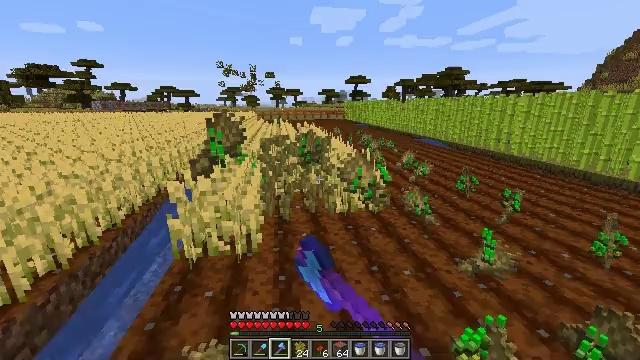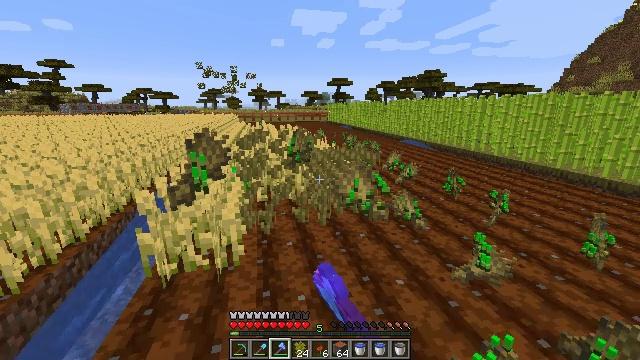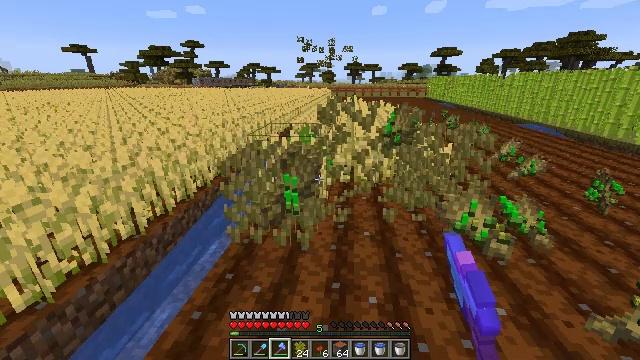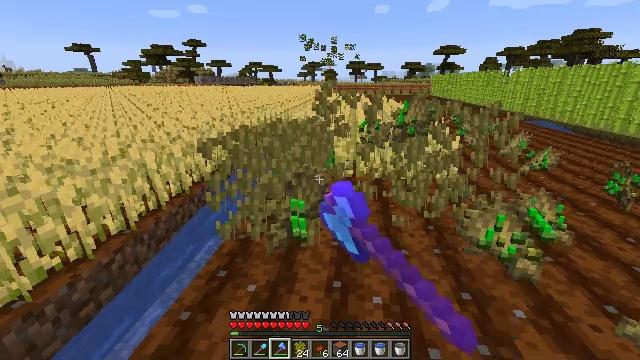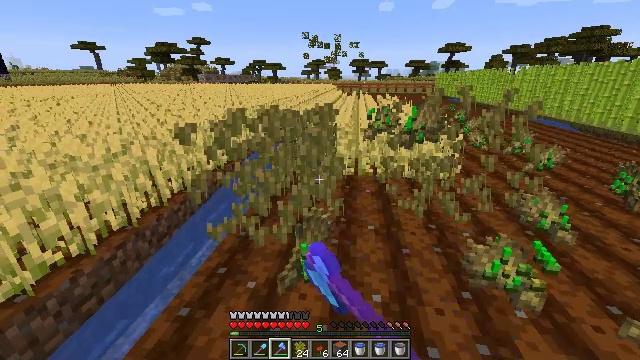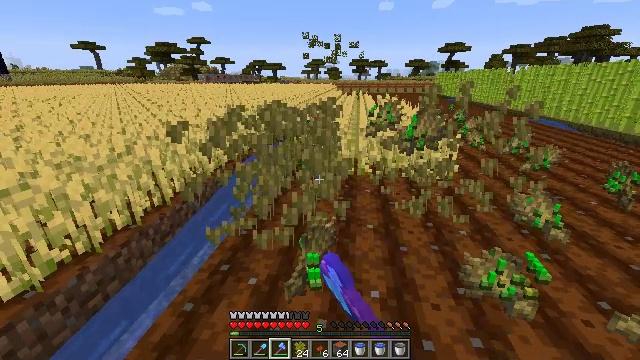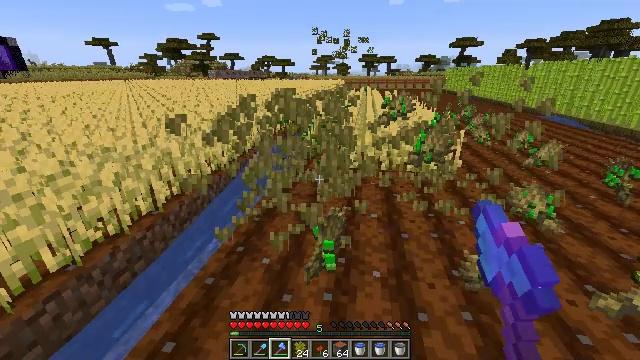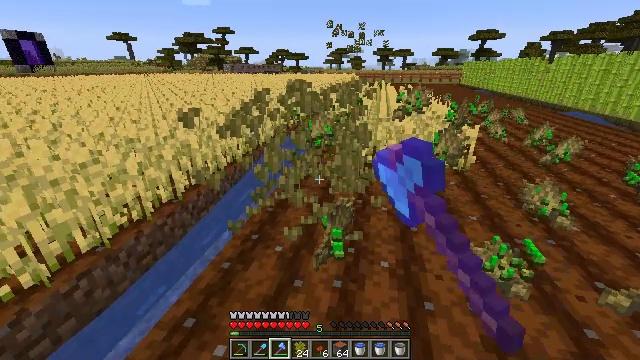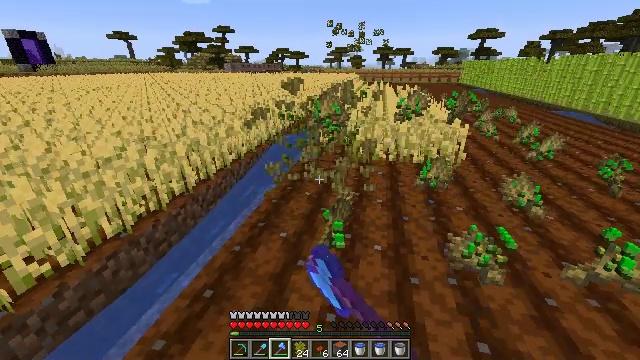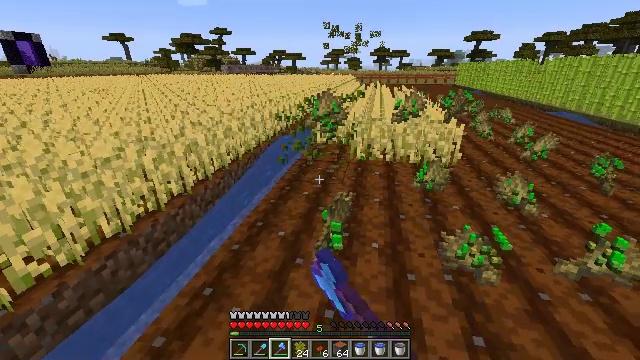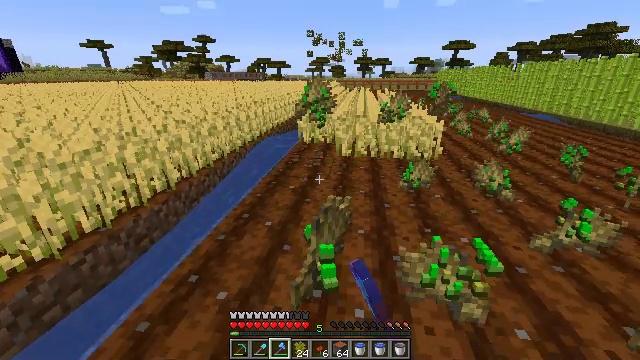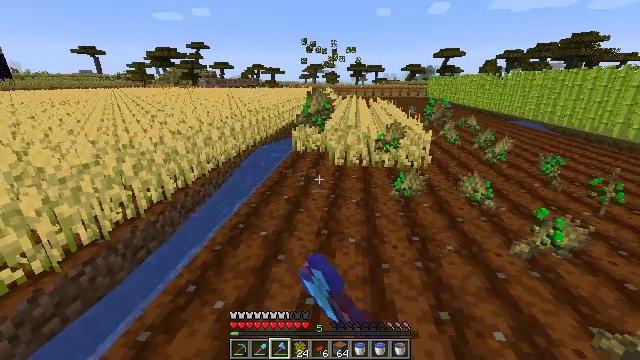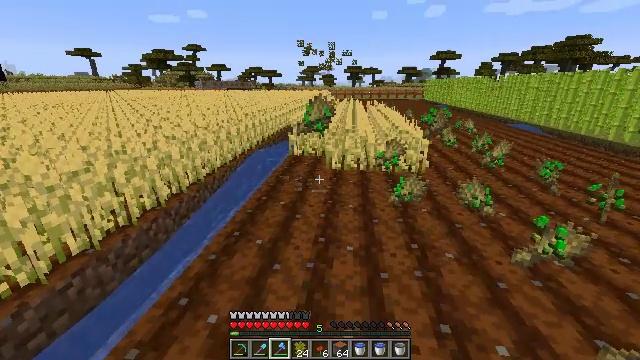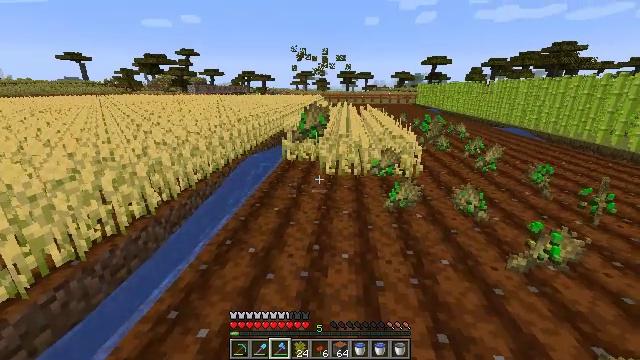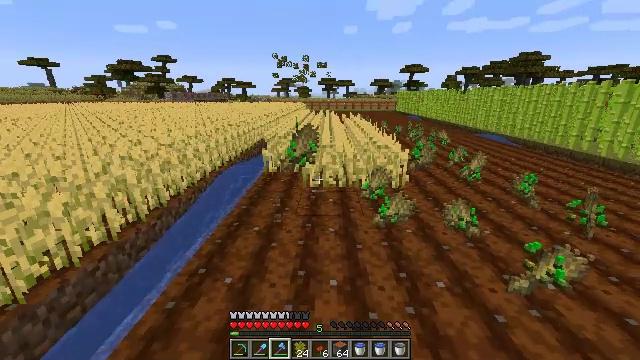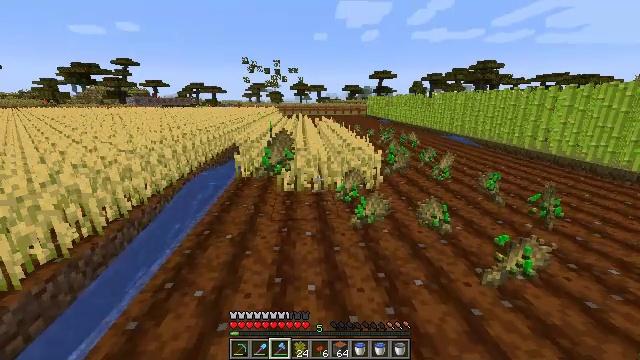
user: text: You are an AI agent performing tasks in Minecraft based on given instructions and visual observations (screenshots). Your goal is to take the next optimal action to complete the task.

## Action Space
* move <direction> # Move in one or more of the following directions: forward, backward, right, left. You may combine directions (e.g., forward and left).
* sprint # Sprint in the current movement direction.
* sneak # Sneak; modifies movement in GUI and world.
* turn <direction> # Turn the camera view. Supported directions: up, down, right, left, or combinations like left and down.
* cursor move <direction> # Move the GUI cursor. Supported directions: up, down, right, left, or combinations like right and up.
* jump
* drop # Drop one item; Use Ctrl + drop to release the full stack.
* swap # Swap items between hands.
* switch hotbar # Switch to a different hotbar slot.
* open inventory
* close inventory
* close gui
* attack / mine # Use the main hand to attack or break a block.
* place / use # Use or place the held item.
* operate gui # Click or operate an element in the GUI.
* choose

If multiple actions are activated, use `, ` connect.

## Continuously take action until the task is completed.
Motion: motion action
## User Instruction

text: Gather wheat by left-clicking on it.
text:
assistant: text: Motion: move forward, attack / mine
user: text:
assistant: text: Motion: move forward, sneak, turn left and down, attack / mine
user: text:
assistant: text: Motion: attack / mine
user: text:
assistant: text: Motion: move back, attack / mine
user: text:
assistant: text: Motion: move back, attack / mine
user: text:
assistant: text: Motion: move back, turn left, attack / mine
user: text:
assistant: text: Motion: move back, turn left and down, attack / mine
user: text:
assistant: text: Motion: move back, attack / mine
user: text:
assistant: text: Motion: attack / mine
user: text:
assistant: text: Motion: turn right and up, attack / mine
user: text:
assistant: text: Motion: turn right and up, attack / mine
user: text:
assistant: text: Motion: move forward, attack / mine
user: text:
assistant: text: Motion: move forward, turn right, attack / mine
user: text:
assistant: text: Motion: move forward, sneak, turn right and up, attack / mine
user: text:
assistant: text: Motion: move forward, sneak, turn right and up, attack / mine
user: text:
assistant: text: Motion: move forward, sneak, turn right, attack / mine
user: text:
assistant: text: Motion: move forward, sneak, attack / mine
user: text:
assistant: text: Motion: move forward, sneak, turn right, attack / mine
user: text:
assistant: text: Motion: move forward, sneak, attack / mine
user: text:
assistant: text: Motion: move forward, sneak, attack / mine
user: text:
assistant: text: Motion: move forward, sneak, turn left, attack / mine
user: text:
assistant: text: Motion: move forward, sneak, turn left, attack / mine
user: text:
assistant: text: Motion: move forward, sneak, attack / mine
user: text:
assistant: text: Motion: move forward, sneak, attack / mine
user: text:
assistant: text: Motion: move forward, sneak, turn left, attack / mine
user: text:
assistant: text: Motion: move forward, sneak, turn left, attack / mine
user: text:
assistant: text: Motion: move forward, sneak, attack / mine
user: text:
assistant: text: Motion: move forward, sneak, attack / mine
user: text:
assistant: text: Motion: move forward, sneak, attack / mine
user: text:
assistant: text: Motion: move forward, turn right, attack / mine